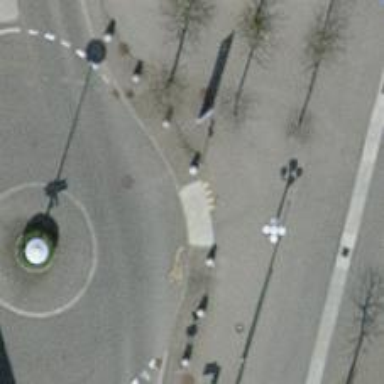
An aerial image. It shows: Tertiary road made of asphalt leading to roundabout junction.